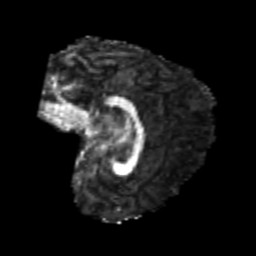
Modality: FA
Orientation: sagittal
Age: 22
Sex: female
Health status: healthy
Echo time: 0.074 s